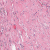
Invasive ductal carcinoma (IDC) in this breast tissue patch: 0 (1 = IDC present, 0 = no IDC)